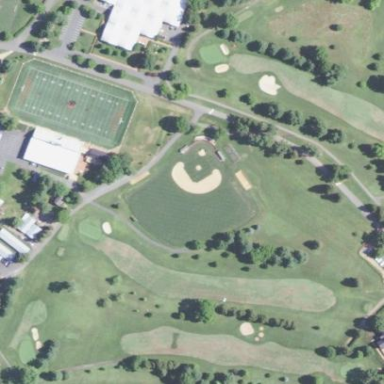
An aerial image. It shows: Golf course surrounded by greenery.